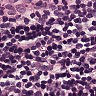
Metastatic tissue present: no